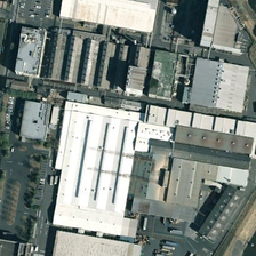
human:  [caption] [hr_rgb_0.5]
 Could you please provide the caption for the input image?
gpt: There are many white factories in the factory area.

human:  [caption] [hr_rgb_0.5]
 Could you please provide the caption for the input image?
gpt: There is a long river outside the factory district.

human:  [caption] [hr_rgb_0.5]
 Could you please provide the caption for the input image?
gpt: There is a long river outside the factory.

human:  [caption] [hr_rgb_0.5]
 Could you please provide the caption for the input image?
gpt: There are many white factories in the factory district.

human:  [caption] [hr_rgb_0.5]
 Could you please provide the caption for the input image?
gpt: There's a long river outside the factory district.